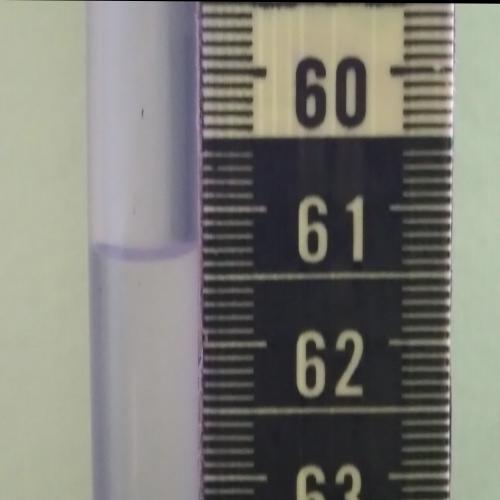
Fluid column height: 61.3 cm